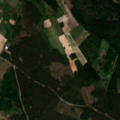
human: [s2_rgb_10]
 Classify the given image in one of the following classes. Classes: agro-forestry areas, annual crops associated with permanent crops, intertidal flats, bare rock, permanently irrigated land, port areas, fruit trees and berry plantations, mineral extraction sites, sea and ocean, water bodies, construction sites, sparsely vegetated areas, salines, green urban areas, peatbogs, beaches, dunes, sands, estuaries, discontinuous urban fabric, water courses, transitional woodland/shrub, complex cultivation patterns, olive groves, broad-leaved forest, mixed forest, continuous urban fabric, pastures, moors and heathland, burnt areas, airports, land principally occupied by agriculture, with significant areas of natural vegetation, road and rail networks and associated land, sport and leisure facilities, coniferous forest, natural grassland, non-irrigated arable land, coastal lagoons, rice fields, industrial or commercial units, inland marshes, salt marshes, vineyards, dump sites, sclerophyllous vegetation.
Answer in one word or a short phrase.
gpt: non-irrigated arable land, land principally occupied by agriculture, with significant areas of natural vegetation, coniferous forest, mixed forest